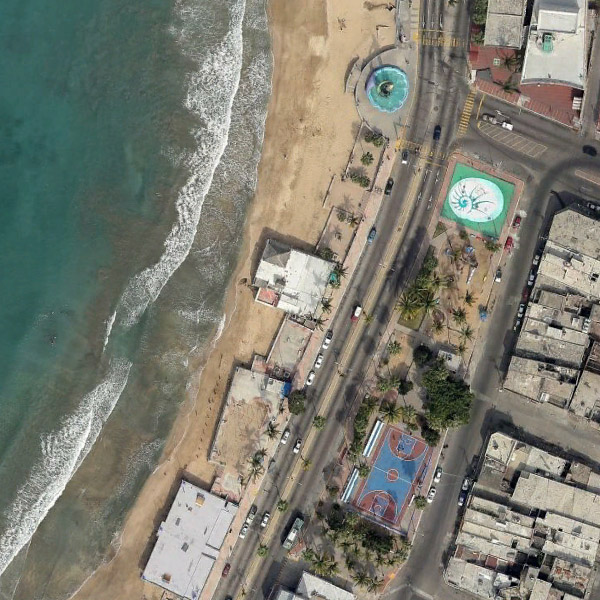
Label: Resort